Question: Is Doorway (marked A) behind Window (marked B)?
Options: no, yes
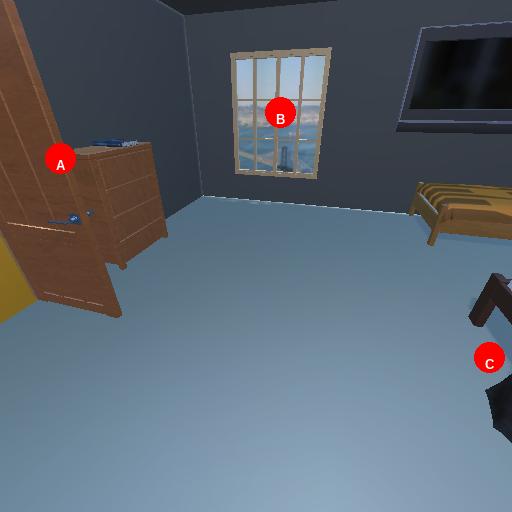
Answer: no